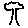
Label: tree